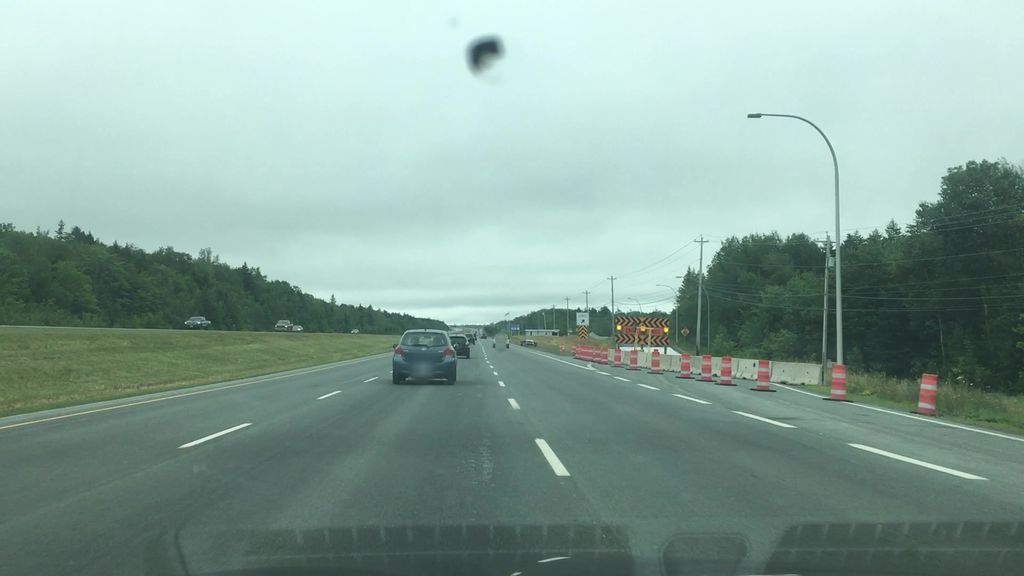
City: halifax